Interaction volume radius: 10 \u00c5
Interaction volume height: 30 \u00c5
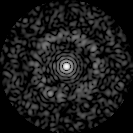
Disorder parameter: 0.8181